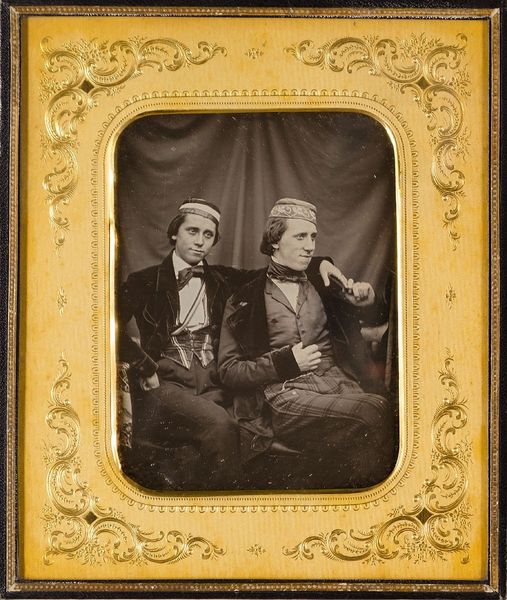
Titel: Die Brüder Edmund Johann (1824-1906) und William Andres Krüß (1829-1909) in Korpskleidung
Künstler: Andres Krüß
Standort: Hamburg
Institution: Museum für Kunst und Gewerbe Hamburg
Schlagwörter: mann, portrait, figur, kopfbedeckung, foto, fotografie, photographie, doppelbildnis, doppelportrait, photo, bruder, lichtbild, jugendlicher, daguerreotypie, bildwerke, angewandte und bildende kunst, hessische systematik, porträt, porträtfotografie, porträtphotographie, hüftbild, doppelporträt, brüder